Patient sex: M
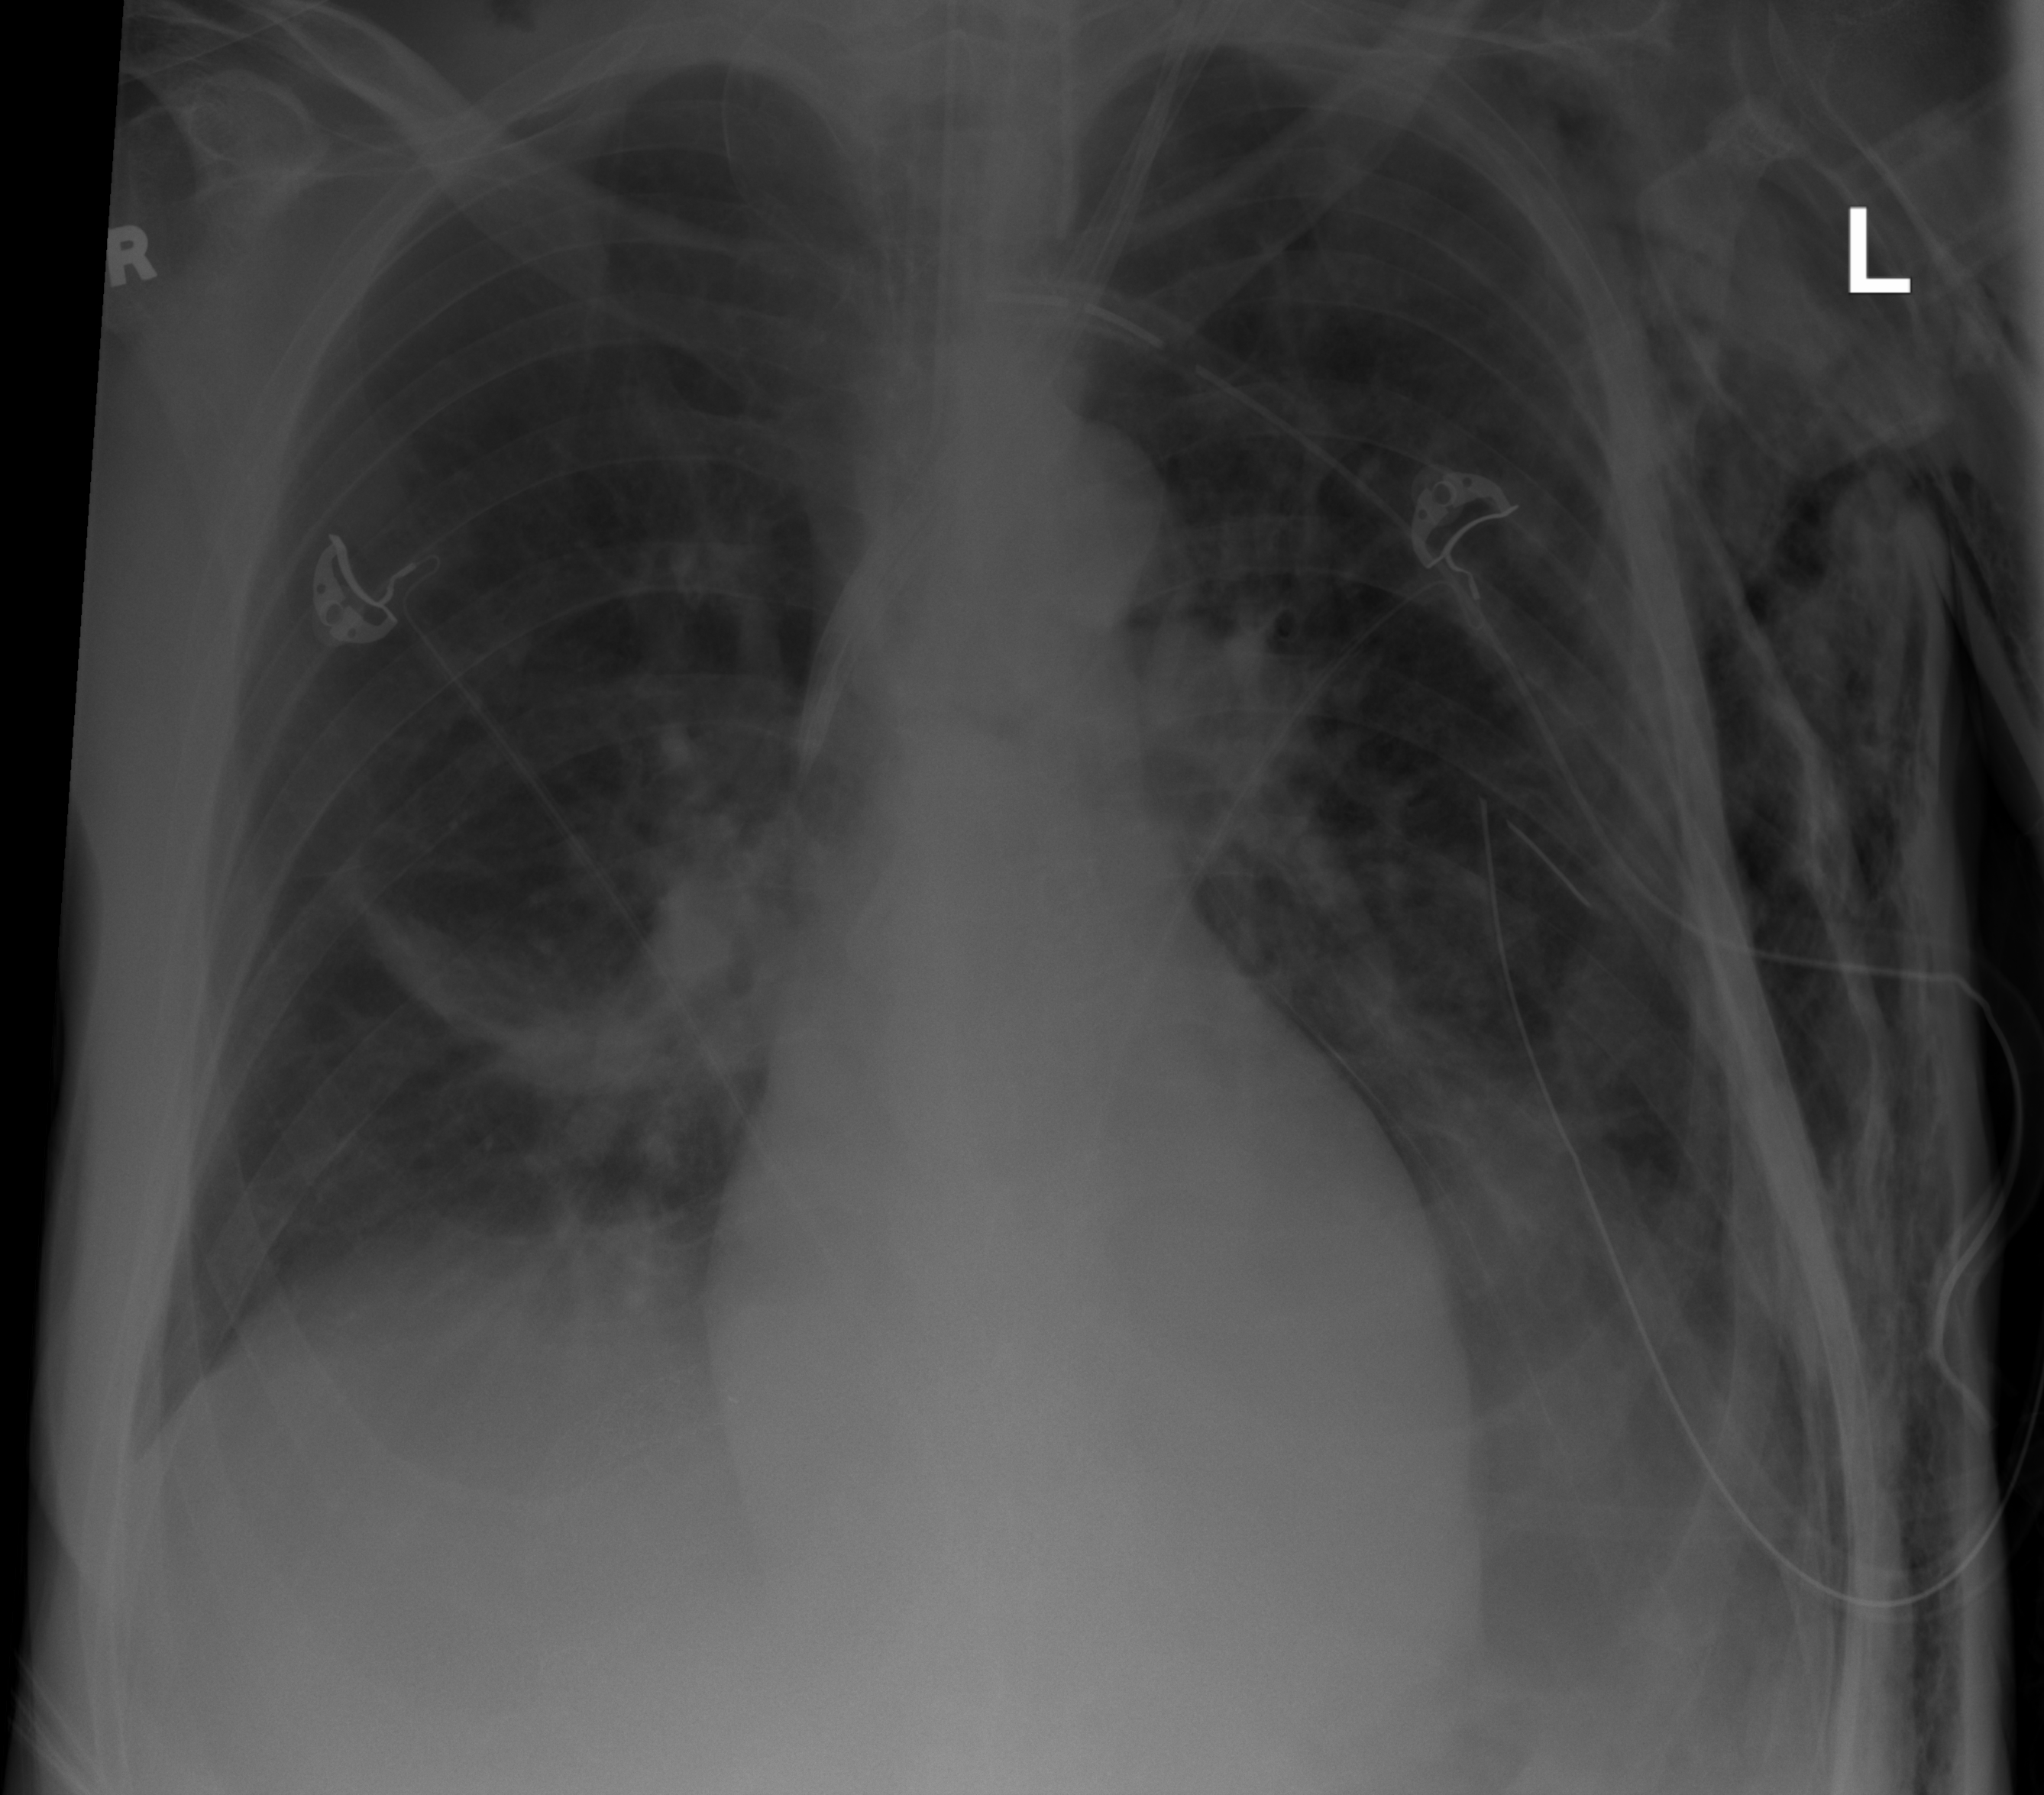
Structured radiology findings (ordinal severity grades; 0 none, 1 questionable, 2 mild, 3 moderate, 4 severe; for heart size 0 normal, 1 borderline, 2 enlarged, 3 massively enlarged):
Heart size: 0
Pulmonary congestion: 0
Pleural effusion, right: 1
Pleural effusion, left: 2
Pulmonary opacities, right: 0
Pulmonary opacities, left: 0
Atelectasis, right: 2
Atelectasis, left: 2